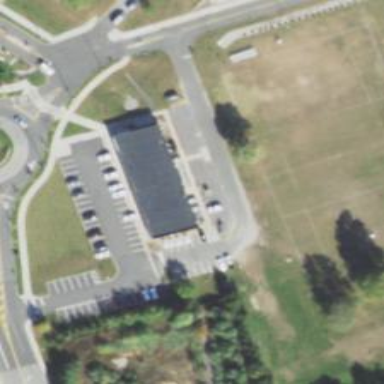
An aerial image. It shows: Public building.